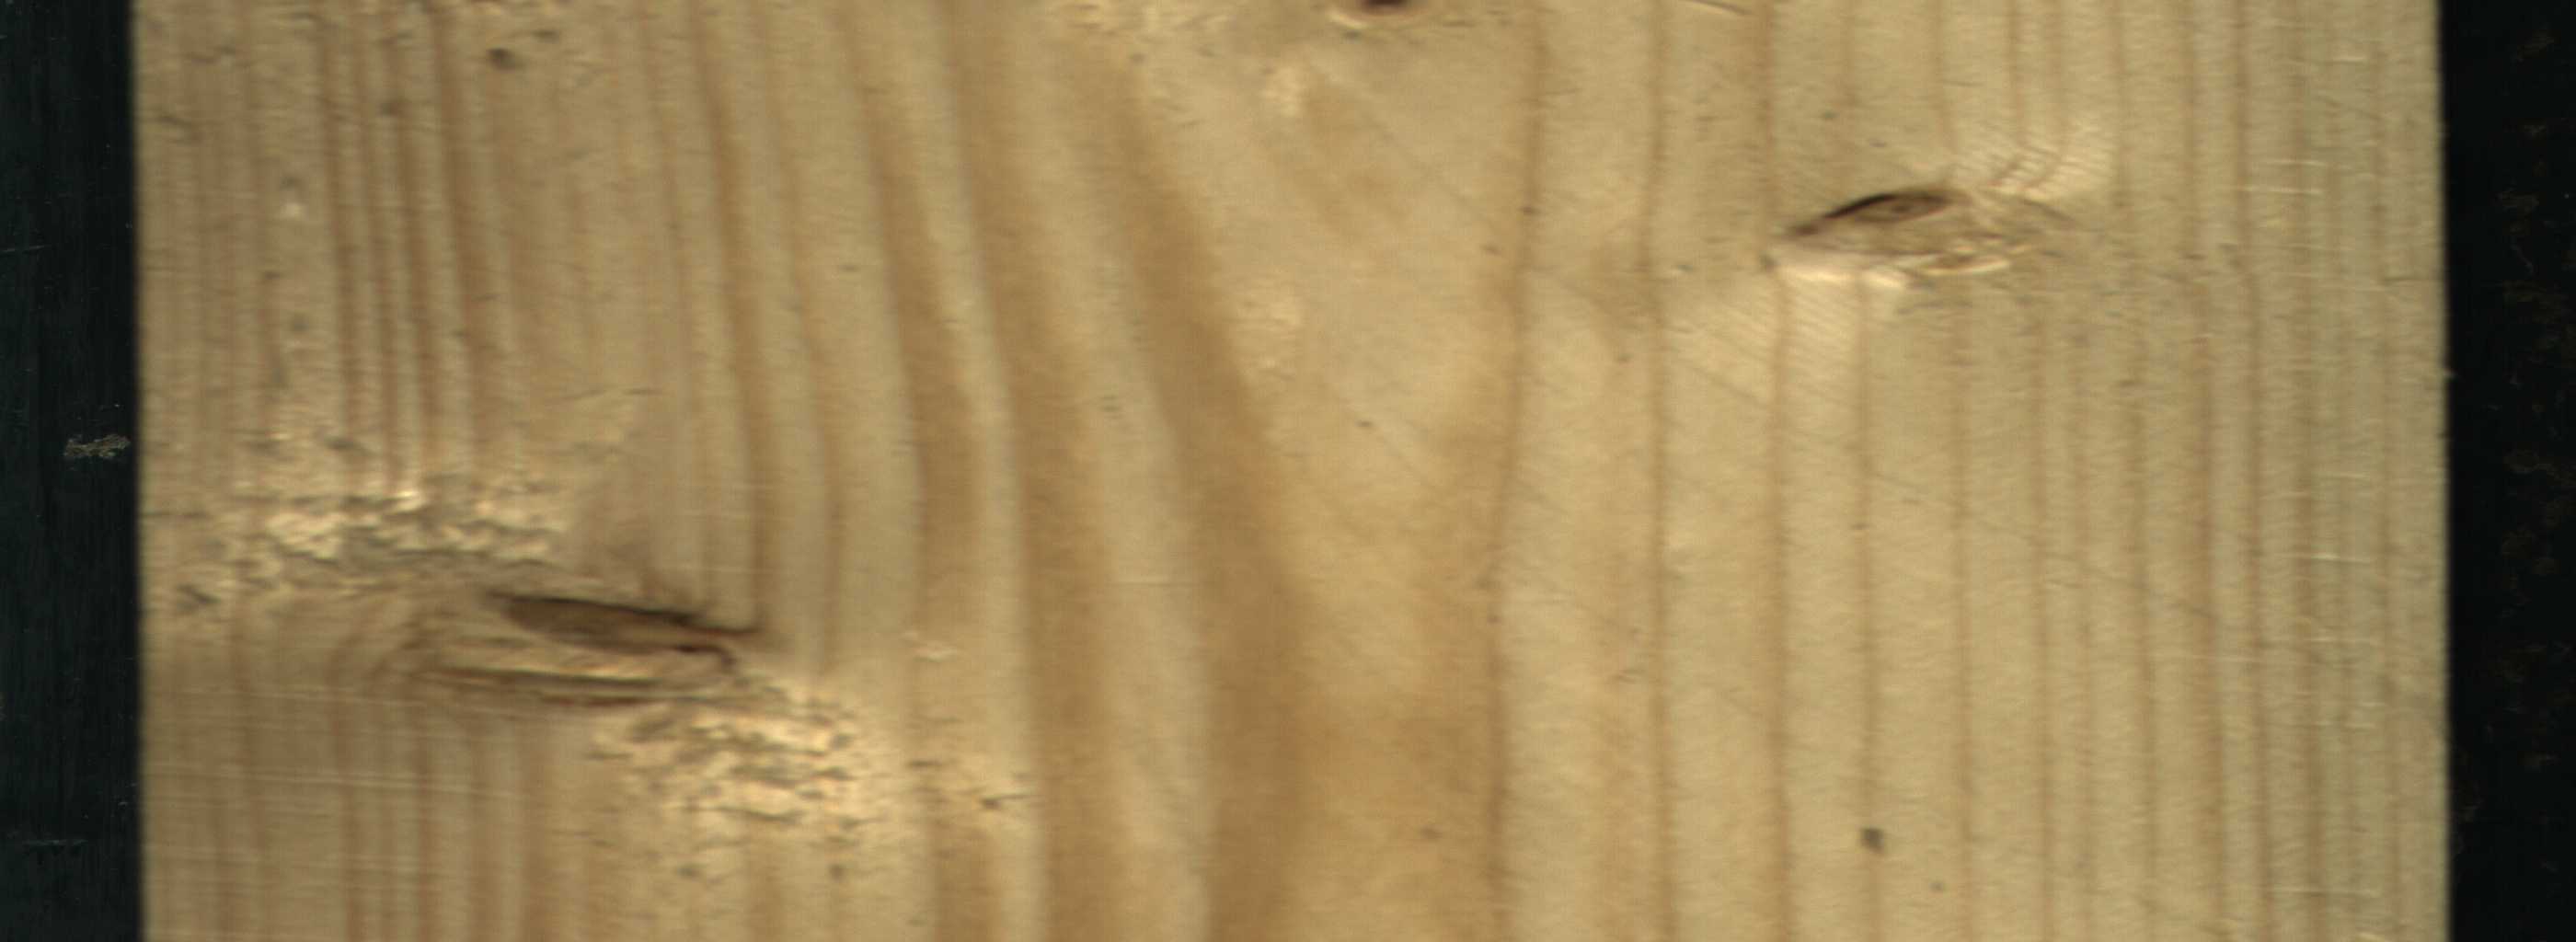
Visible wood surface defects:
Live_Knot
Live_Knot
Live_Knot